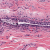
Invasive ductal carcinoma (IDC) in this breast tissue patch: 0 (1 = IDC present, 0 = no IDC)